Question: I am developping a WPF application. I am wondering if there is an equivalent of the control in the image above ( the border with 'frequence' written in it)

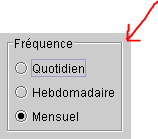
Answer: The control you are looking for is called a <URL>